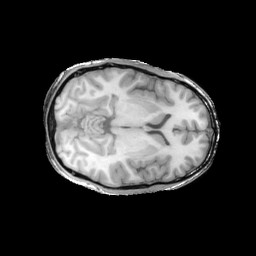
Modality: T1w
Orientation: axial
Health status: ill
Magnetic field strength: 3 T